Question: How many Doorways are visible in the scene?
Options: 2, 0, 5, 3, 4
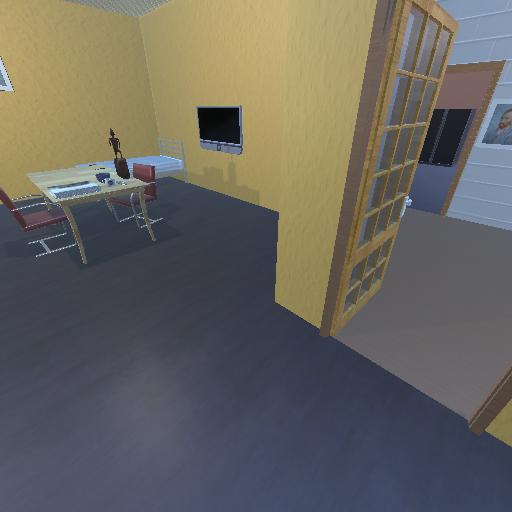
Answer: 2